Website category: sports
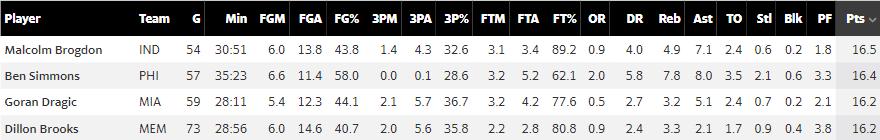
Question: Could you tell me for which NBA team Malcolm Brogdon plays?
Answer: IND

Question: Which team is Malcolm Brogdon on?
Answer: IND

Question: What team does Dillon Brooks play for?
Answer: MEM

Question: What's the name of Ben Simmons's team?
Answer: PHI

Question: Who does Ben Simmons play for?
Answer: PHI

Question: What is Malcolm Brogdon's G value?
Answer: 54

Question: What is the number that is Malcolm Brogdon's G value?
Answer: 54

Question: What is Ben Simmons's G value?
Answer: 57

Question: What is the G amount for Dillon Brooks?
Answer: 73

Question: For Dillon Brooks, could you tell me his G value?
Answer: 73

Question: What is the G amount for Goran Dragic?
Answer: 59

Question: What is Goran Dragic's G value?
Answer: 59

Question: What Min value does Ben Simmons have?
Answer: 35:23

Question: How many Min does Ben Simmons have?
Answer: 35:23

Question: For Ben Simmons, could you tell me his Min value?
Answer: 35:23

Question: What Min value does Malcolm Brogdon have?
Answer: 30:51

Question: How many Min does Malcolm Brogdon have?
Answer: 30:51

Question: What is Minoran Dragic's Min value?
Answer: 28:11

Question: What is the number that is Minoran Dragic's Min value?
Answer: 28:11

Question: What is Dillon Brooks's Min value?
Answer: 28:56

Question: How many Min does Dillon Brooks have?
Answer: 28:56

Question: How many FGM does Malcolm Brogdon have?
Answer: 6.0

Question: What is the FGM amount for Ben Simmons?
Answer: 6.6

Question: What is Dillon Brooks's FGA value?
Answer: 14.6

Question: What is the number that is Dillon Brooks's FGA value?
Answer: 14.6

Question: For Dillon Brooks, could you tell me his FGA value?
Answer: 14.6

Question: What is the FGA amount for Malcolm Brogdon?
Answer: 13.8

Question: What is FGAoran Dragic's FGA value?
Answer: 12.3

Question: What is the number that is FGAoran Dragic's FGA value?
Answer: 12.3

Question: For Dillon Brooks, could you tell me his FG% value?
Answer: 40.7

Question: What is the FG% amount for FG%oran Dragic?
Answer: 44.1

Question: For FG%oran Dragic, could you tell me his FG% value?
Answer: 44.1

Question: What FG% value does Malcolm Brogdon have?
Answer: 43.8

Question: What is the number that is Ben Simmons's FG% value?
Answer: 58.0

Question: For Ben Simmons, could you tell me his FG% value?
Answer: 58.0

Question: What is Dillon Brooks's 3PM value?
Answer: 2.0

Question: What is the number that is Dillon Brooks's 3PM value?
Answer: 2.0

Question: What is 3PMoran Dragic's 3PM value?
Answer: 2.1

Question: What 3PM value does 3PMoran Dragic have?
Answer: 2.1

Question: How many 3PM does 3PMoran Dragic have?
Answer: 2.1

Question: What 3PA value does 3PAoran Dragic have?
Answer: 5.7

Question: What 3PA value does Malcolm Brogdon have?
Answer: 4.3

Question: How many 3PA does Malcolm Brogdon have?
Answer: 4.3

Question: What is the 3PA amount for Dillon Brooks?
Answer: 5.6

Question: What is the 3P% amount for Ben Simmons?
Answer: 28.6

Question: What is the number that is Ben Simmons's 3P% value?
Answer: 28.6

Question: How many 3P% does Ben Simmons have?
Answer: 28.6

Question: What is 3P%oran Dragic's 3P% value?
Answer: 36.7

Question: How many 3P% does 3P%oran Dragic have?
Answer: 36.7

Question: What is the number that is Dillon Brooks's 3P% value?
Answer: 35.8

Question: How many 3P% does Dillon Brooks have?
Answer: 35.8

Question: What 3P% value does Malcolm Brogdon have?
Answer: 32.6

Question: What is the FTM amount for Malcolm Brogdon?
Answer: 3.1

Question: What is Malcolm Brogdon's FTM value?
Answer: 3.1

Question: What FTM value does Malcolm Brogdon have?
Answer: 3.1

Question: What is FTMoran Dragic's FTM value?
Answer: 3.2

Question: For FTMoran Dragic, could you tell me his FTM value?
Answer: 3.2

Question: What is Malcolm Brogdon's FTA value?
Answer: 3.4

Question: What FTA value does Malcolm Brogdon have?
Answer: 3.4

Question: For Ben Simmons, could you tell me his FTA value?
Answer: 5.2

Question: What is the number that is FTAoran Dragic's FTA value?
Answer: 4.2

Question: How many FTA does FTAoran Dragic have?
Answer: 4.2

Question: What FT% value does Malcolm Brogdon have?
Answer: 89.2

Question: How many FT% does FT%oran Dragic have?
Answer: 77.6